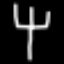
Label: fork